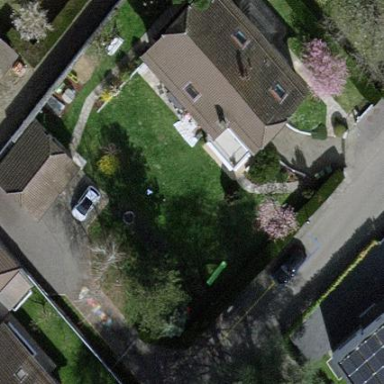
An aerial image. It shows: Garden surrounded by fence.